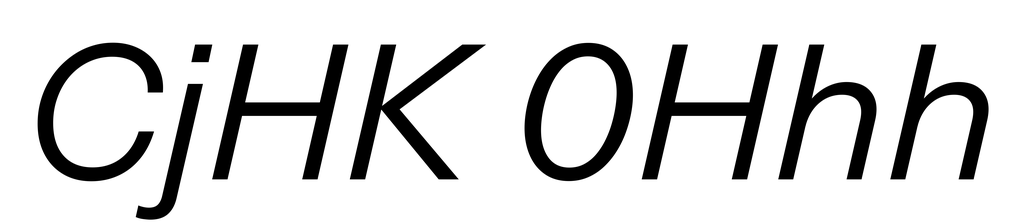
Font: InstrumentSans-Italic_Italic